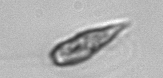
Label: Euglena